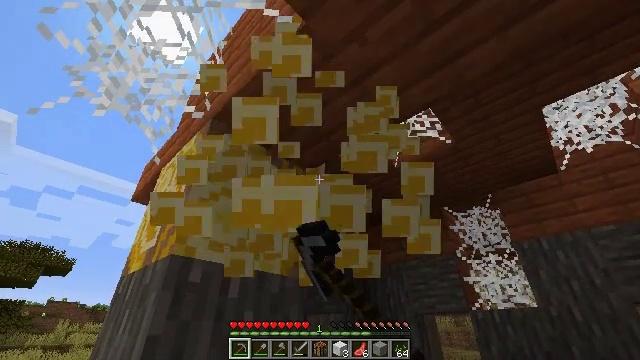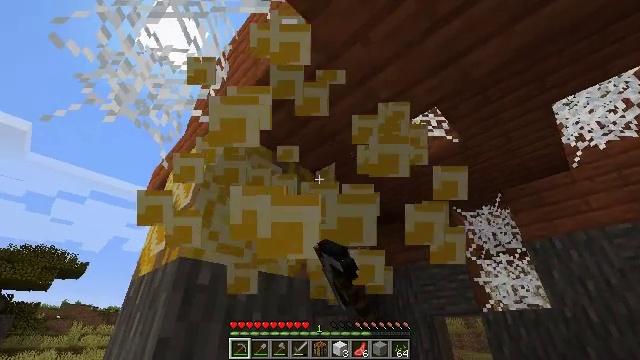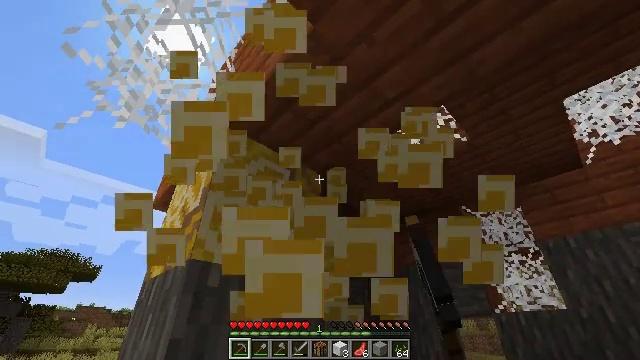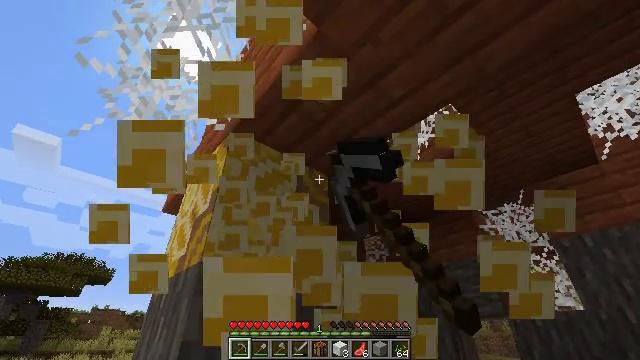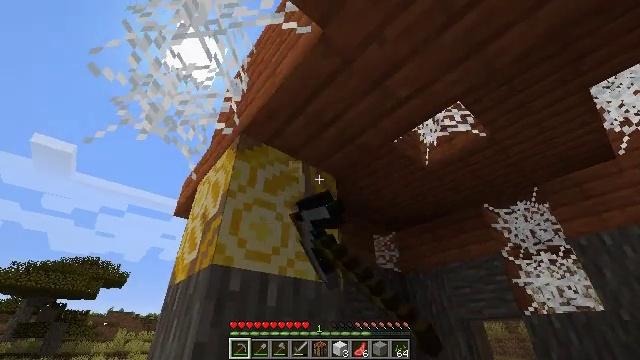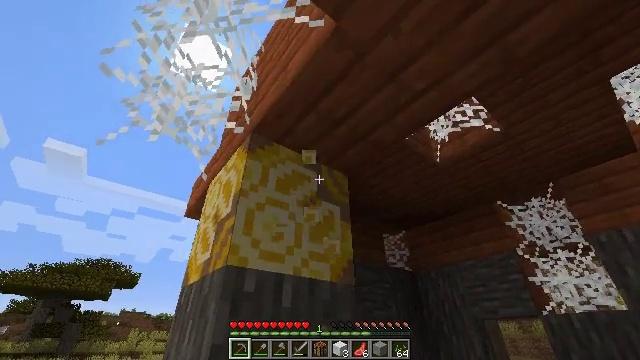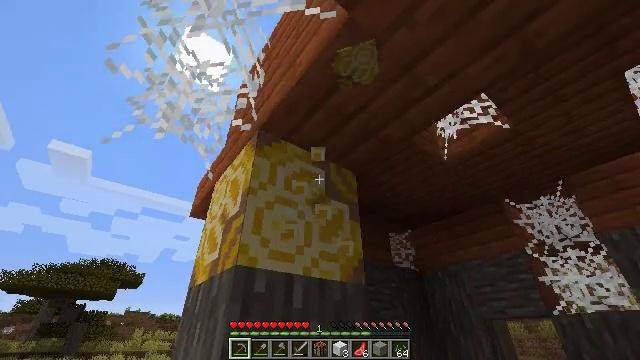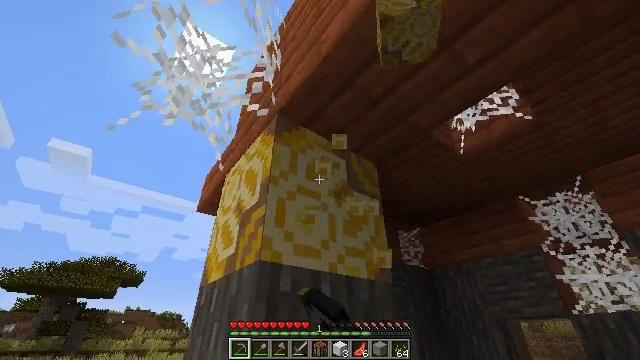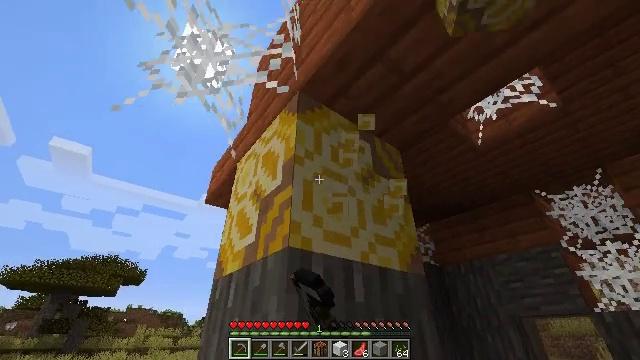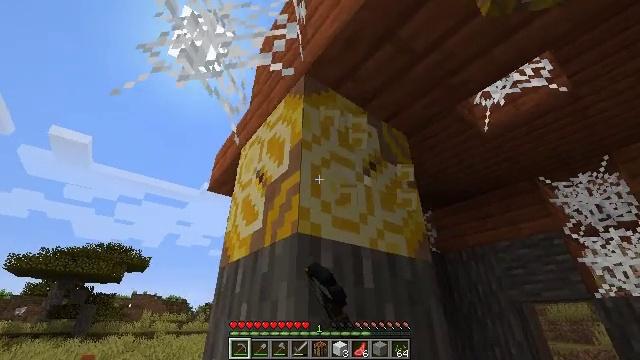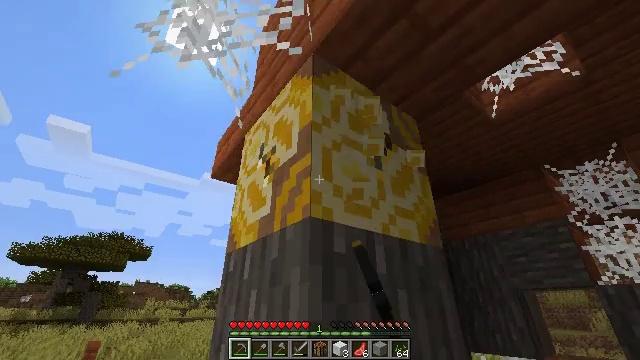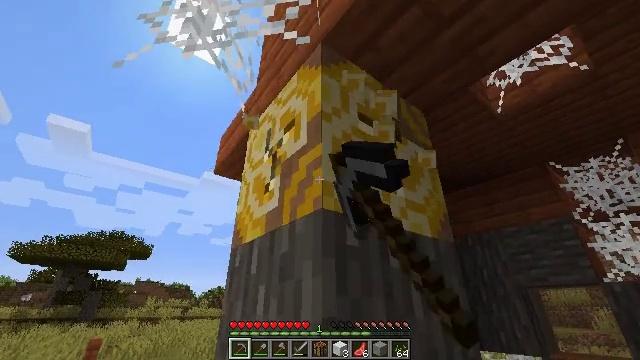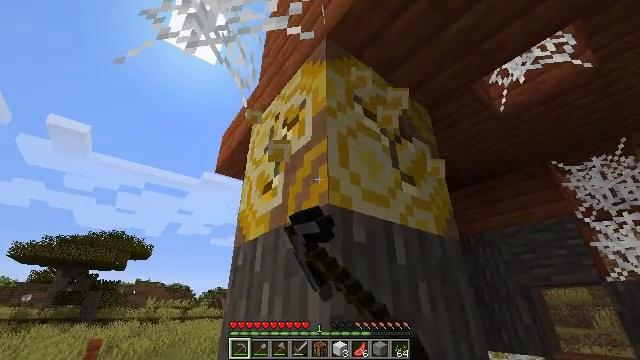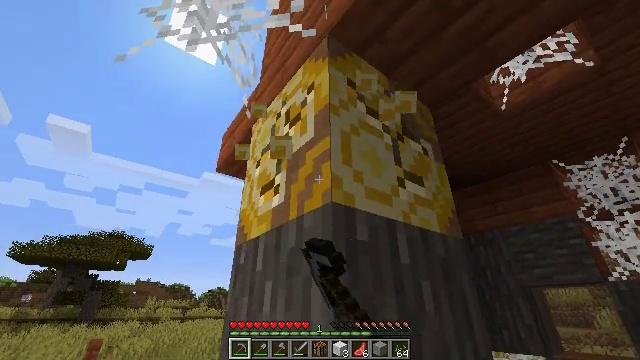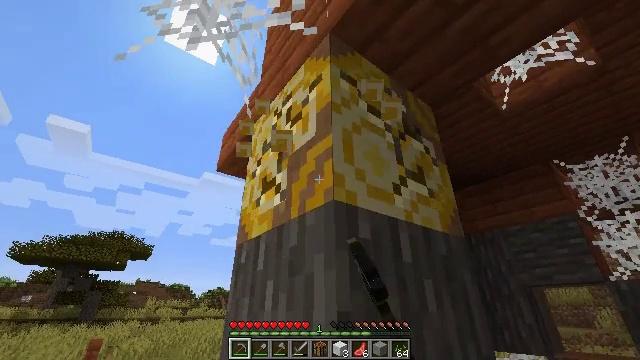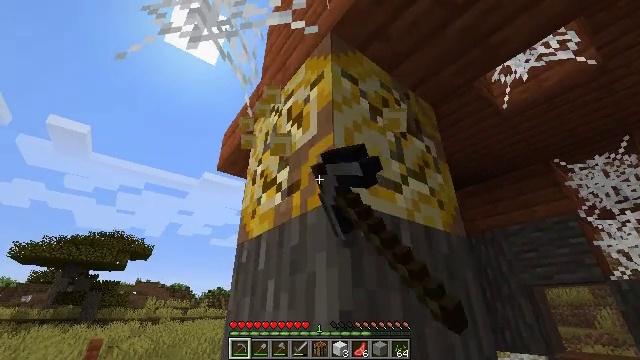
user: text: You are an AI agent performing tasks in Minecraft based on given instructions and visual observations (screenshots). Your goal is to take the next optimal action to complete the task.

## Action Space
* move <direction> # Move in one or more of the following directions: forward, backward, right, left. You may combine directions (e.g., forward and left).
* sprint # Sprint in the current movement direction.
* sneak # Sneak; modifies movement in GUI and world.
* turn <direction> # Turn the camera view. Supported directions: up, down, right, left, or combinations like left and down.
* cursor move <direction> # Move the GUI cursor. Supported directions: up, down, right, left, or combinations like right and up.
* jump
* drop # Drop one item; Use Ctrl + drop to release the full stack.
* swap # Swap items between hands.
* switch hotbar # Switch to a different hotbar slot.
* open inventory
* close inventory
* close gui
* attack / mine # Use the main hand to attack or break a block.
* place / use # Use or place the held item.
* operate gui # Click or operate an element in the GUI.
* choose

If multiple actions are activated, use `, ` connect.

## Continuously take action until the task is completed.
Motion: motion action
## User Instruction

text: Gather the yellow glazed terracotta block.
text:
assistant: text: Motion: turn left, attack / mine
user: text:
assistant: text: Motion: turn left, attack / mine
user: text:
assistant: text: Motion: turn left, attack / mine
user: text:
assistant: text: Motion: turn left, attack / mine
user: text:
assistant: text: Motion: move forward and move left, turn left, attack / mine
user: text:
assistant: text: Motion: move forward and move left, attack / mine
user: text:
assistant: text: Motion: move forward and move left, attack / mine
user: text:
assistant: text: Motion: move forward and move left, attack / mine
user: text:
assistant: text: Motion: turn down, attack / mine
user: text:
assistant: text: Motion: turn down, attack / mine
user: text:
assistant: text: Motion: attack / mine
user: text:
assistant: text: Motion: attack / mine
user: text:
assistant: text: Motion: attack / mine
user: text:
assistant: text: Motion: attack / mine
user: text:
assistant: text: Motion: attack / mine
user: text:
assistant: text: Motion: attack / mine
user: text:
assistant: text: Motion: attack / mine
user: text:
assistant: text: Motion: attack / mine
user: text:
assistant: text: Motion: attack / mine
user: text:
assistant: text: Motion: attack / mine
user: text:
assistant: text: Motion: attack / mine
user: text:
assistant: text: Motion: attack / mine
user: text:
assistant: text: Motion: attack / mine
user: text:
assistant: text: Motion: attack / mine
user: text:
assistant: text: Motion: move left, attack / mine
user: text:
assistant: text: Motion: move left, attack / mine
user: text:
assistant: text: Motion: move left, turn right, attack / mine
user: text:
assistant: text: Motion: move left, turn right, attack / mine
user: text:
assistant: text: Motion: move left, turn right, attack / mine
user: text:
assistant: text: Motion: move left, turn right, attack / mine